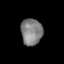
Tissue: lung
Cell type: Myeloid cells
Senescence score: 0.6258
Nuclear area (px): 556
Mean DAPI intensity: 128.948